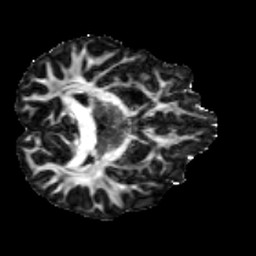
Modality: FA
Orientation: axial
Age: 28
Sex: male
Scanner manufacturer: siemens
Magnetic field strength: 3 T
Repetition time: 3.5 s
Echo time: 0.086 s